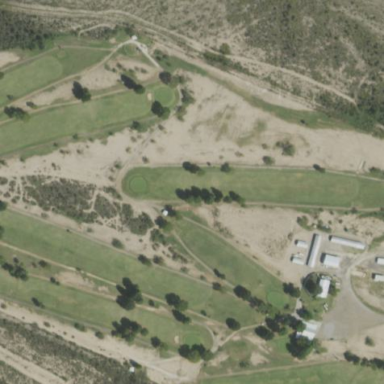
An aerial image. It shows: Golf course surrounded by greenery.